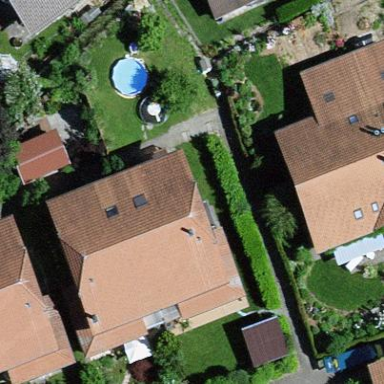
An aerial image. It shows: Residential building with half-hipped roof shape.